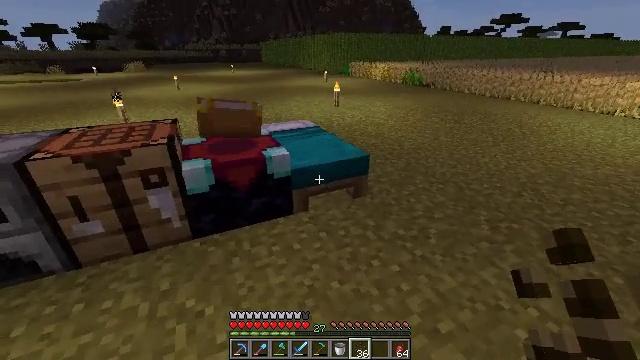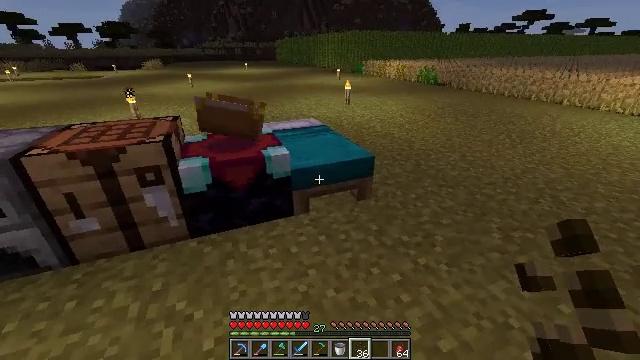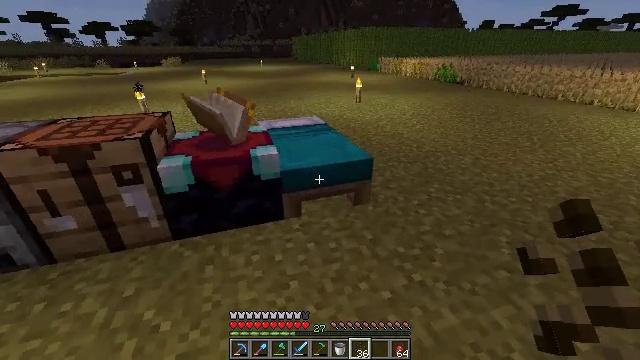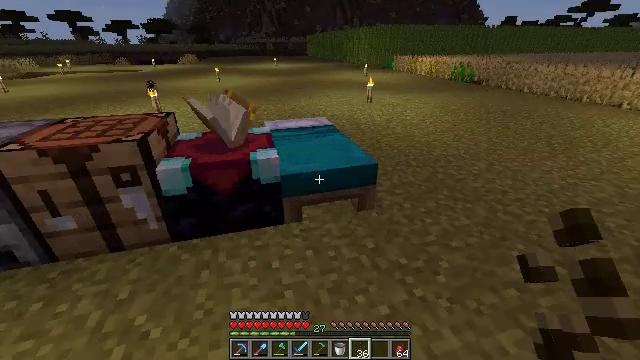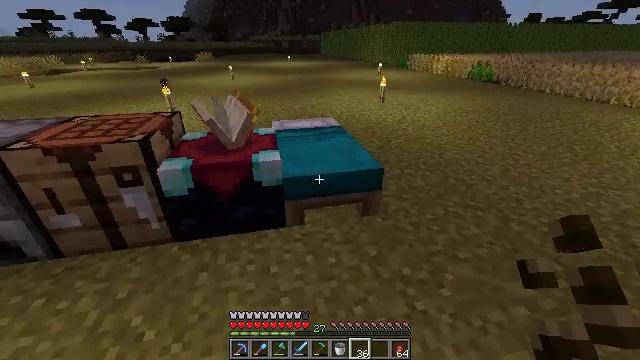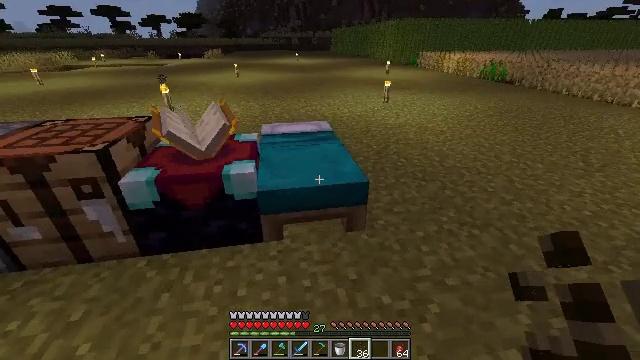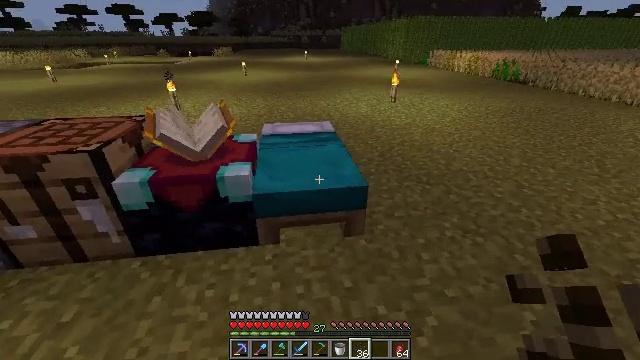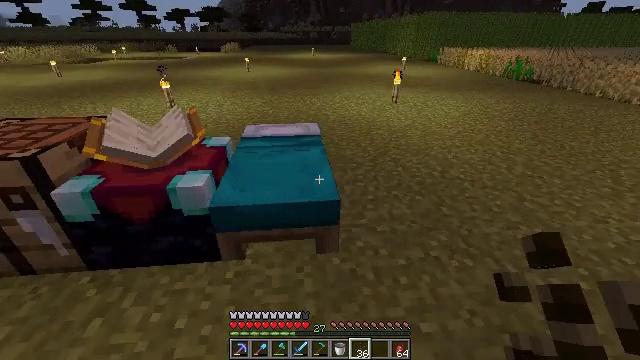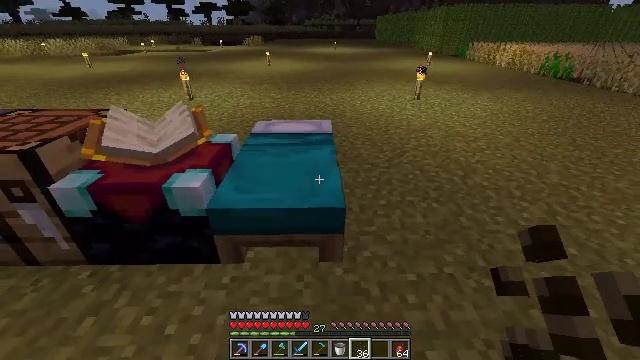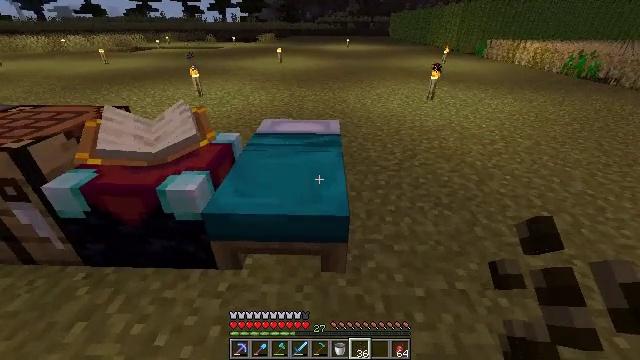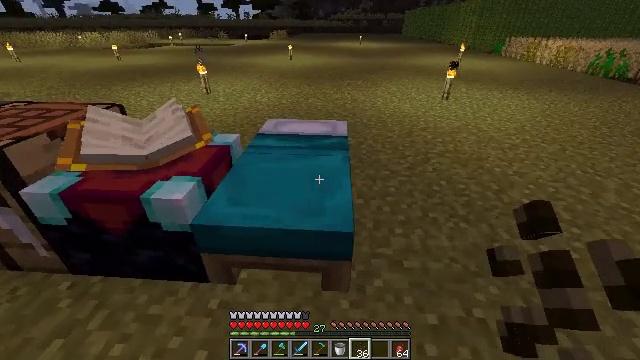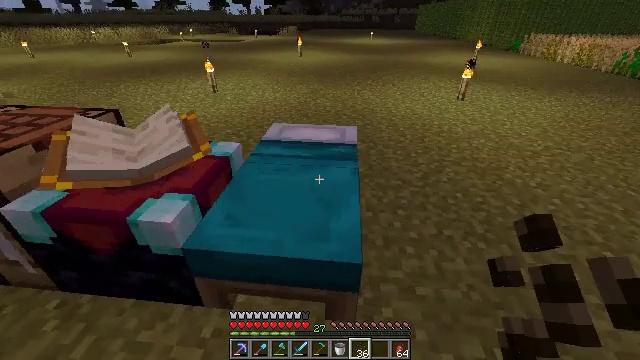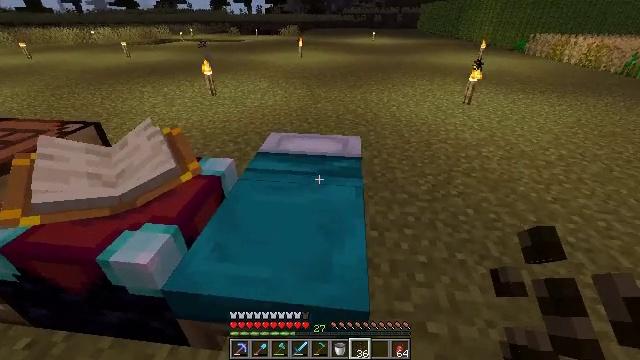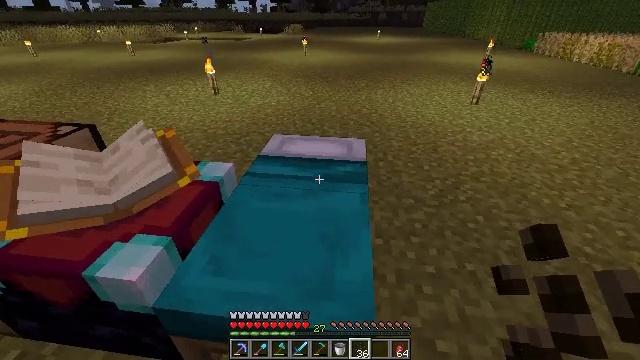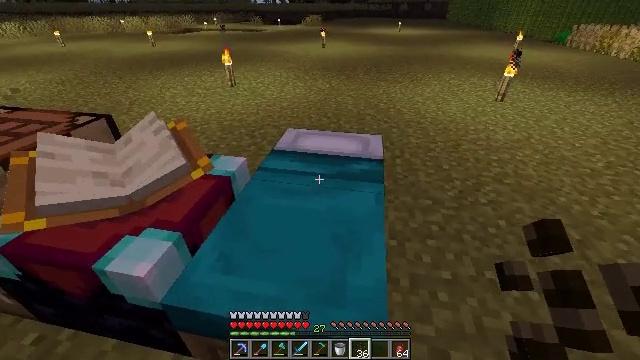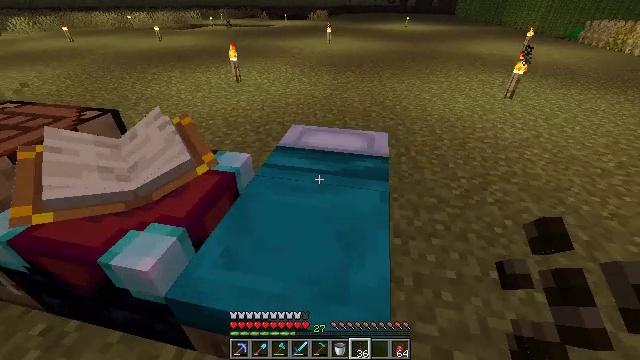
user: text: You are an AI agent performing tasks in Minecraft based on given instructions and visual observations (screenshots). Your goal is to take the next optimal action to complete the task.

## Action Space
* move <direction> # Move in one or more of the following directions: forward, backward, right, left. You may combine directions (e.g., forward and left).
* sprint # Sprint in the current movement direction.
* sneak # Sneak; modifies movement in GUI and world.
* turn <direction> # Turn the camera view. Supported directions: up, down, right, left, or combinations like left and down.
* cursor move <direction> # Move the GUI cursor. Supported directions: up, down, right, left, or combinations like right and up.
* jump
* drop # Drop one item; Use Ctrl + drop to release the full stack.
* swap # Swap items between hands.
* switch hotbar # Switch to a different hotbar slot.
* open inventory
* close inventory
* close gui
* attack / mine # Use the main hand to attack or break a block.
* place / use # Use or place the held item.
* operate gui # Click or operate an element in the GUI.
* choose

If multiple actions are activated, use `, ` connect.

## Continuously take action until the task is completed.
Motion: motion action
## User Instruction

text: Use right equipment to gather melon.
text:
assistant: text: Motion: move forward and move right, turn left
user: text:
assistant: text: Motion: move forward and move right, turn left
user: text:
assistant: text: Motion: move forward and move right, turn left
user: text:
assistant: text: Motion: move forward and move right, turn left
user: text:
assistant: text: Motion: move forward and move right, turn left
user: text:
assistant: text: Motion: move forward and move right, turn left
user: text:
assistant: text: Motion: move forward and move right, turn left
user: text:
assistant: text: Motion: move forward, turn left and down
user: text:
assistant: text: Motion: move forward, turn left
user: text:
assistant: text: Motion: move forward, turn left
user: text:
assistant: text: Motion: move forward, turn left
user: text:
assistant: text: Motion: move forward
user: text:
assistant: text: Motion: no_op
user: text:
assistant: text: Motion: turn left and down
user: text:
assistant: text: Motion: turn left, use / place
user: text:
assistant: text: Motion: use / place
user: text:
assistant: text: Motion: use / place
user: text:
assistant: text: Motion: no_op
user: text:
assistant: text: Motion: no_op
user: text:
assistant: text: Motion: no_op
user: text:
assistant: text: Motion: no_op
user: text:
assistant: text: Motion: open gui
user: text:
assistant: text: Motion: no_op
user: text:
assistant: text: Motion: no_op
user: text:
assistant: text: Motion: no_op
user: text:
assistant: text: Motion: no_op
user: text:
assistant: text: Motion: no_op
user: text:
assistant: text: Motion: no_op
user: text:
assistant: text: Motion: no_op
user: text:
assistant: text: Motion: no_op